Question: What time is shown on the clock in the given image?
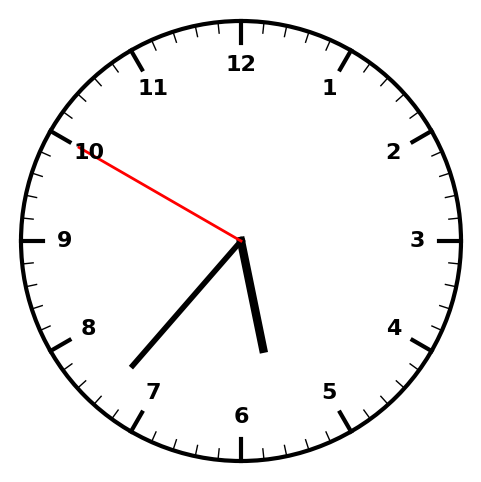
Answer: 05:36:50